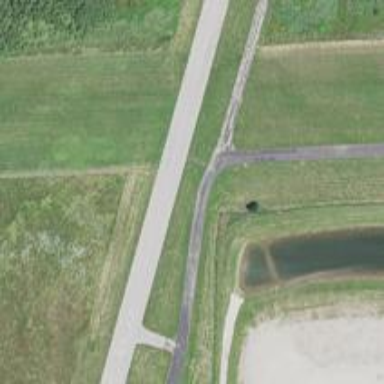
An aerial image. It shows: Image of taxiway at airport.